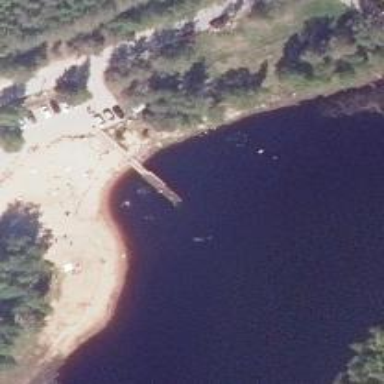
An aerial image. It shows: Man-made pier.